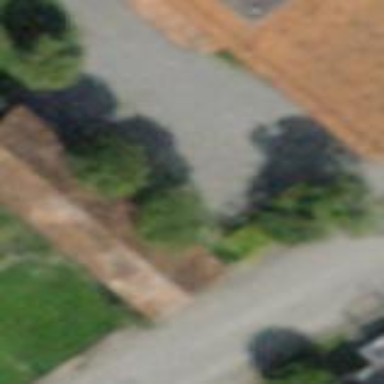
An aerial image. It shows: Shed building.